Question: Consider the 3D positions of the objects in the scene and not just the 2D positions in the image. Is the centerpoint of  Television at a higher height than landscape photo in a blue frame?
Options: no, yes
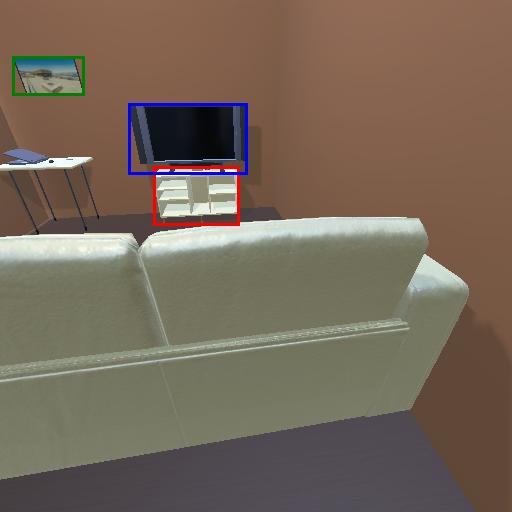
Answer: no